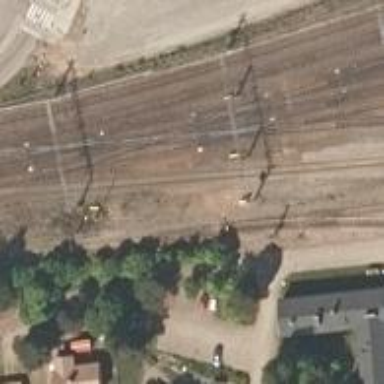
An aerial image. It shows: Railway with continuous electrified contact lines.